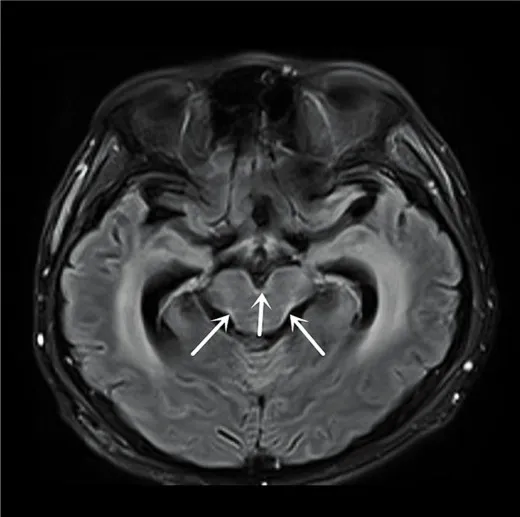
(B) MRI T2 FLAIR enhanced scan on July 31, 2018 showed medulla oblongata, pons, midbrain ventral, and dorsolateral line abnormally high signal shadows, with no significant changes compared with the MRI results on May 10, 2018.
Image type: radiology (mri)